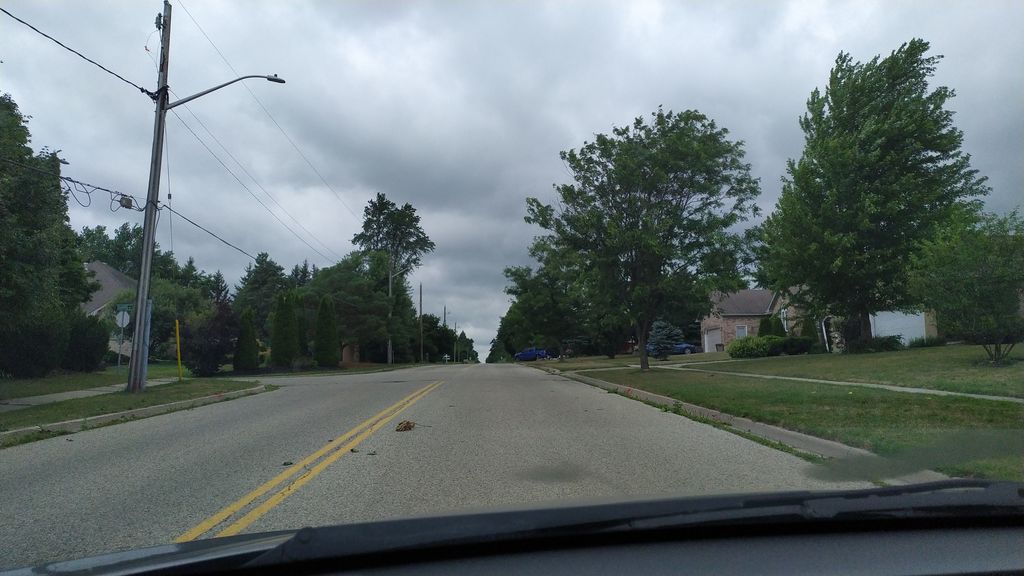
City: kitchener-waterloo